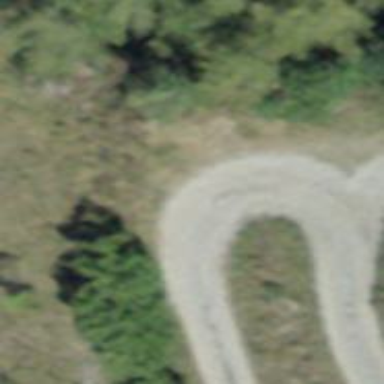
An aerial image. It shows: Track with grade 1 quality.